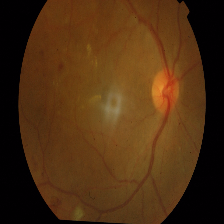
Diabetic retinopathy grade: Proliferative DR